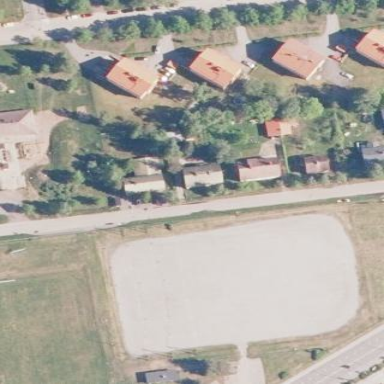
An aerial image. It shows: Pitch with fine gravel surface designated for leisure activities.